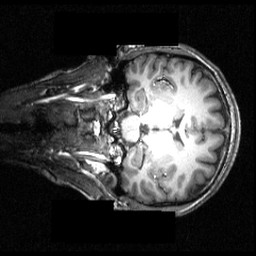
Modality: T1w
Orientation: coronal
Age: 19
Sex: female
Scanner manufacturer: siemens
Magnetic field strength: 3.951 T
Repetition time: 1.5 s
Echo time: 0.00335 s